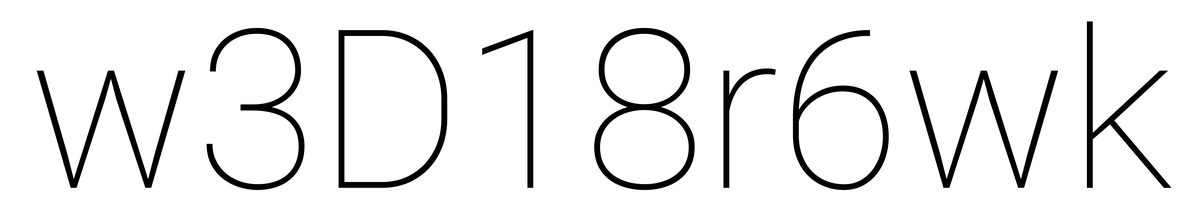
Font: Roboto_Thin